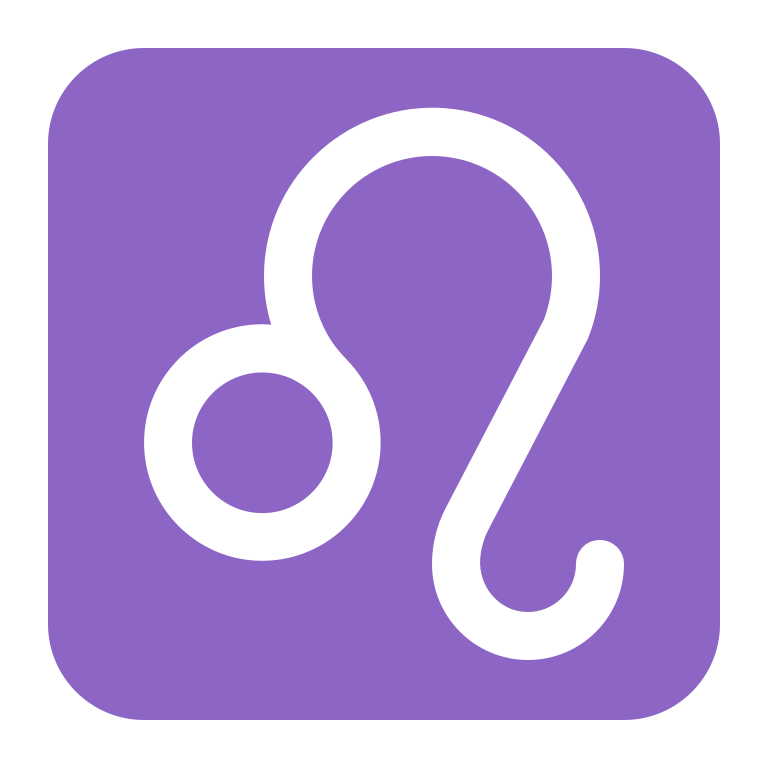
leo flat